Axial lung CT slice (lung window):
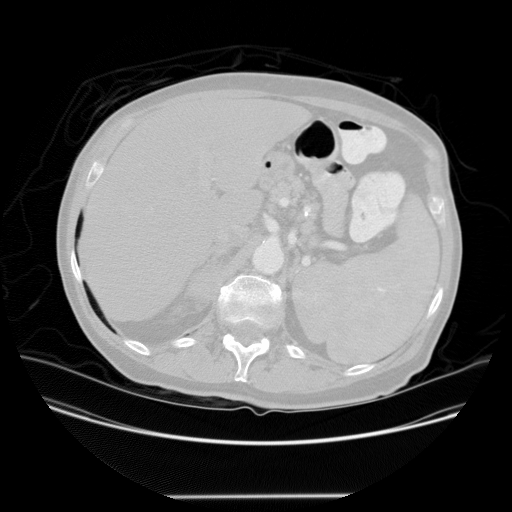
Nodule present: no